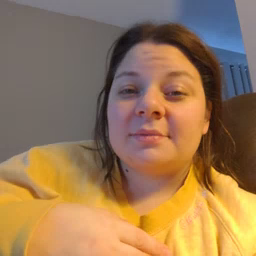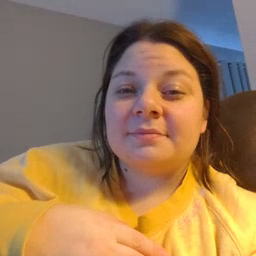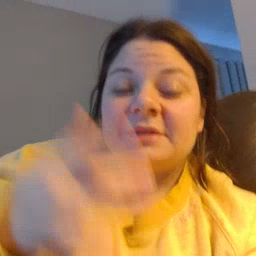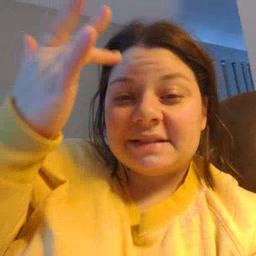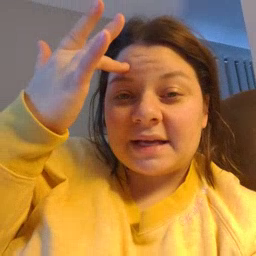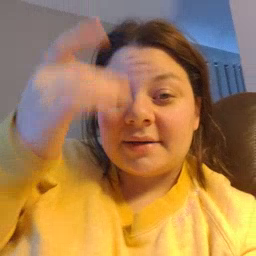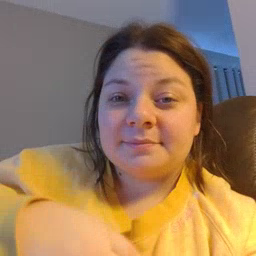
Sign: sick